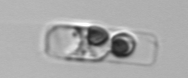
Label: Guinardia_delicatula_TAG_internal_parasite